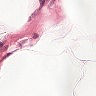
Metastatic tissue present: no